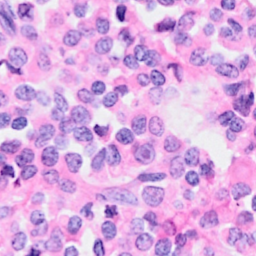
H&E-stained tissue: Breast